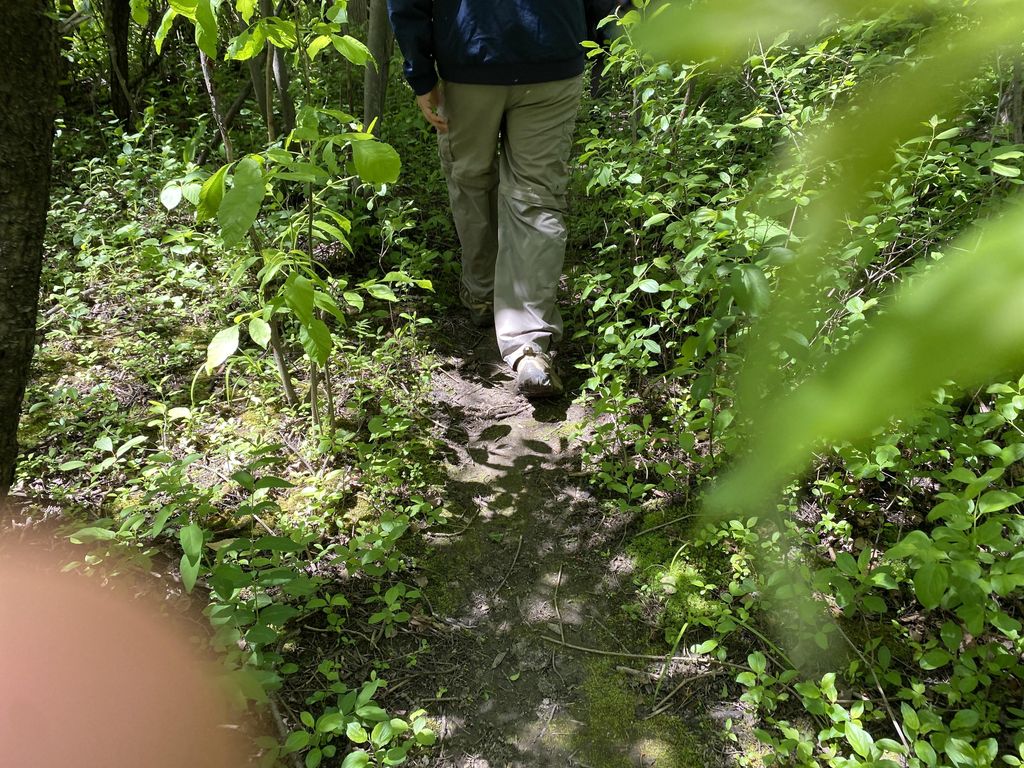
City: montreal